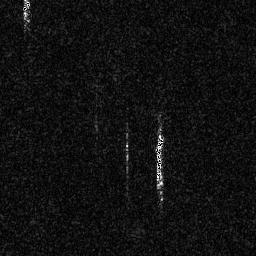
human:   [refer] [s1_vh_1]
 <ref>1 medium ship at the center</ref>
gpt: <box>[[60, 51, 64, 72, 0]]</box>